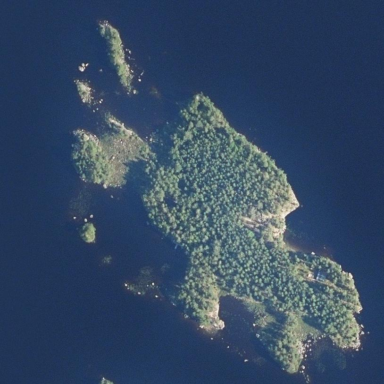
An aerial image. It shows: Islet.